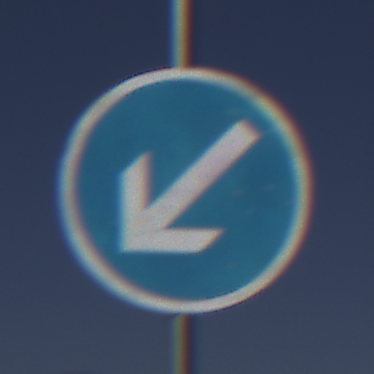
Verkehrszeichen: VorgeschriebeneVorbeifahrtLinks
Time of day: MorningAfternoon
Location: Outdoor (Nature)
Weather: Clear
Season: NotSpecified
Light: Natural